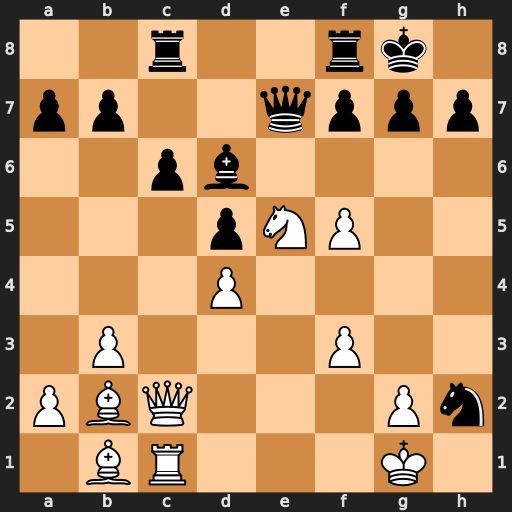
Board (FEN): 2r2rk1/pp2qppp/2pb4/3pNP2/3P4/1P3P2/PBQ3Pn/1BR3K1
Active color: w
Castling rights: -
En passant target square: -
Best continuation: f6 g6 fxe7